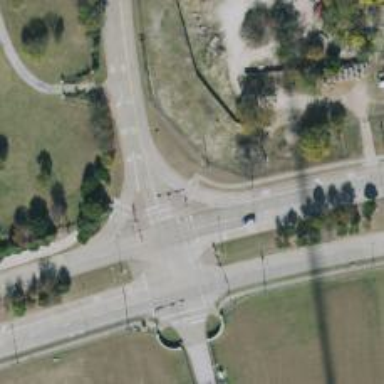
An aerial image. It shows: Secondary link road.